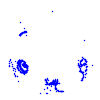
Particle: pion